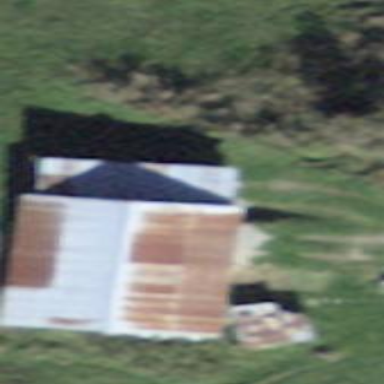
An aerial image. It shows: Farm auxiliary building.